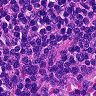
Metastatic tissue present: no